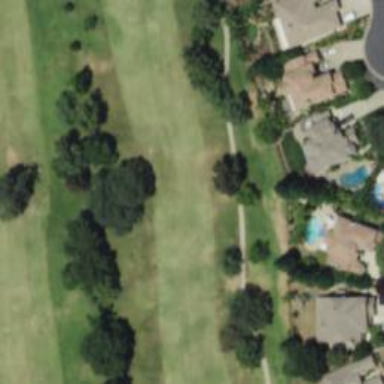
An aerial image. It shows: View of golf hole.